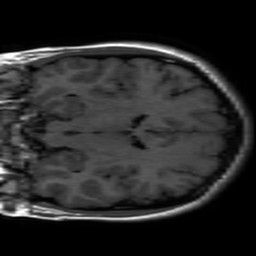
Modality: inplaneT1
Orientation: coronal
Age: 21
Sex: female
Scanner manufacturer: ge
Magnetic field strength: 3 T
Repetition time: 2.297 s
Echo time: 0.02273 s